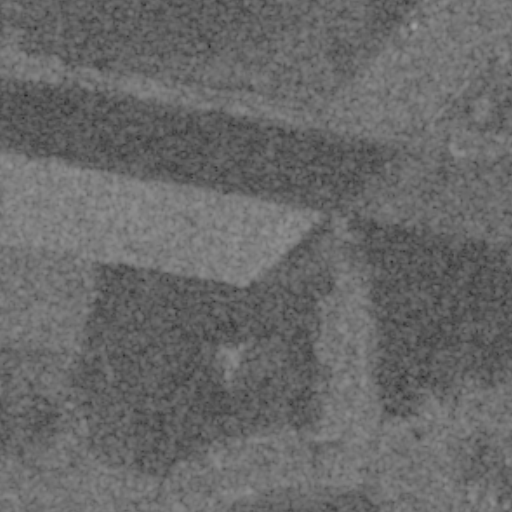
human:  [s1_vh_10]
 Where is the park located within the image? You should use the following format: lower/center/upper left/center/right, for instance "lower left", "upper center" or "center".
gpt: The park is located in the center right of the image.
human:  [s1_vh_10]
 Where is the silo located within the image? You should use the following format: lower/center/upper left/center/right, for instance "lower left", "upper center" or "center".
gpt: The silo is located in the lower right of the image.
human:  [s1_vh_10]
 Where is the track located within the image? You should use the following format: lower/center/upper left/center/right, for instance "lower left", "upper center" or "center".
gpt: There is no track in the image.

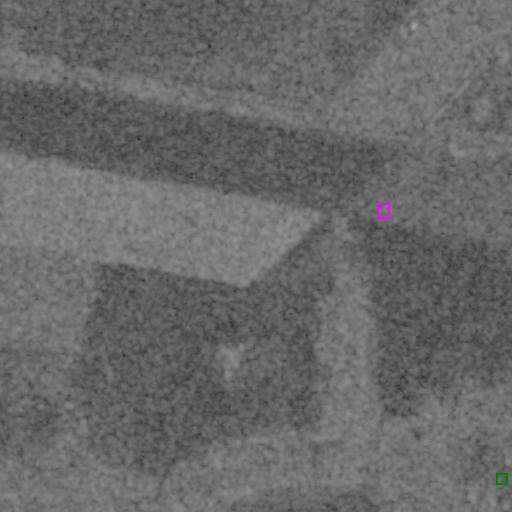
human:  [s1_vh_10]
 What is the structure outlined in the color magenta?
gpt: The structure outlined in magenta is a park.
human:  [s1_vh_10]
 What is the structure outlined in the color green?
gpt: The structure outlined in green is a silo.
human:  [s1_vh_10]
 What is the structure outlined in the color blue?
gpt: There is no blue outline.